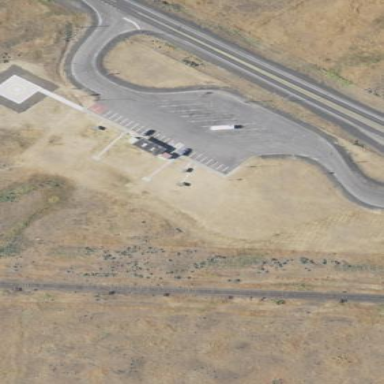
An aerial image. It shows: Rest area on the road.